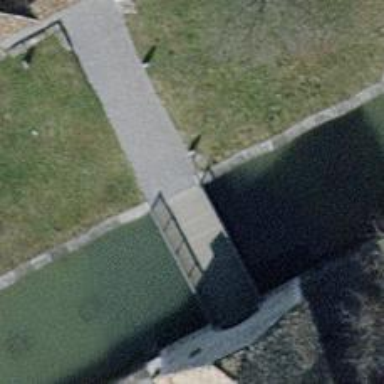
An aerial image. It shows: Footway on bridge with paving stones.